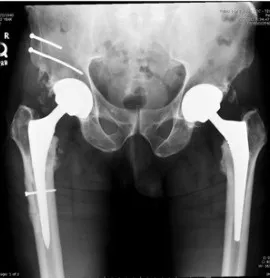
Post-operative anteroposterior (AP) and lateral hip radiographs (A-B) demonstrating the revision femoral stem/head, repair of the iliac osteotomy using two 3.5 mm cortical screws, and repair of the femoral corticotomy with a 3.5 mm cortical lag screw.
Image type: radiology (x_ray)